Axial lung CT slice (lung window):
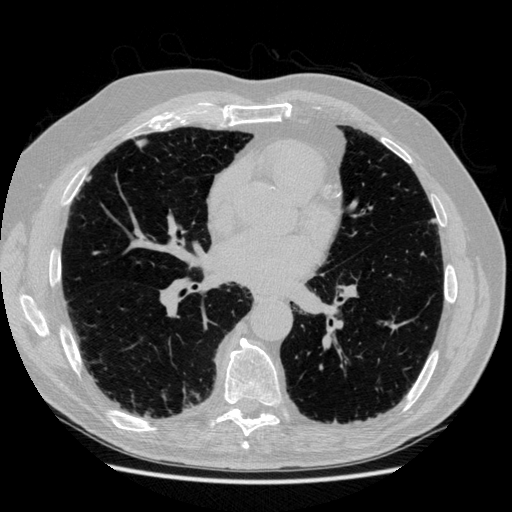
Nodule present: yes
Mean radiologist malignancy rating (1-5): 3